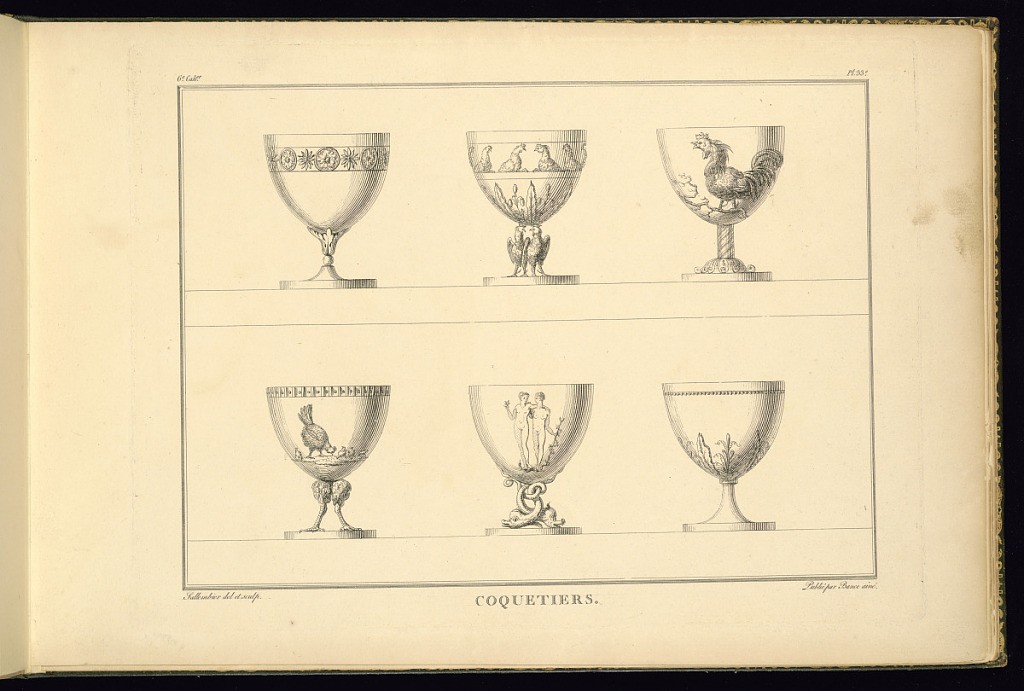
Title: COQUETIERS
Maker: Henri Sallembier, French, ca. 1753 - 1820
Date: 1805
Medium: Etching on paper
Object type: Print
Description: Six designs for egg cups with Empire style motifs including chickens, chicks, nude man and woman, dolphins, feathers, florets, rosettes, and foliate scrolls. The plate is titled, signed, and numbered.